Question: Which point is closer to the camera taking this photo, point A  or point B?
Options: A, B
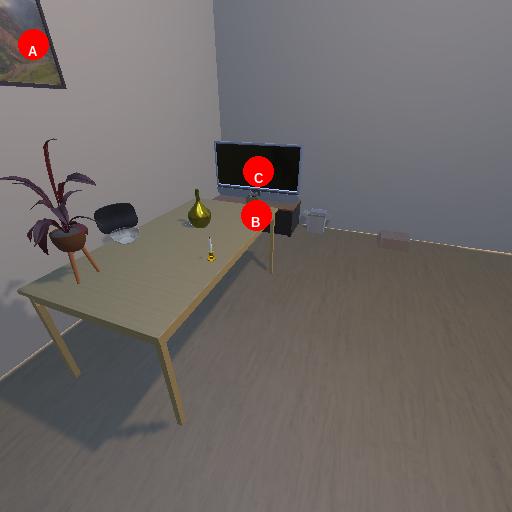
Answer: A